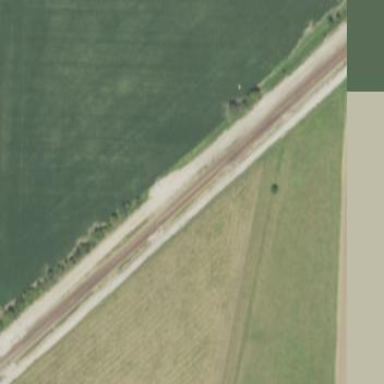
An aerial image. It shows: Railway area.